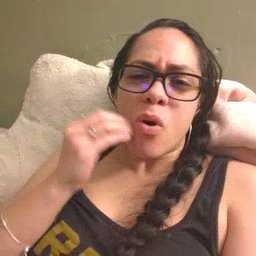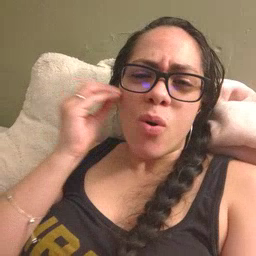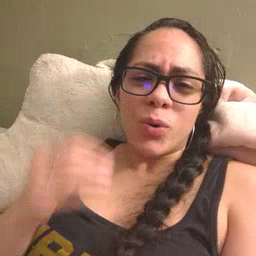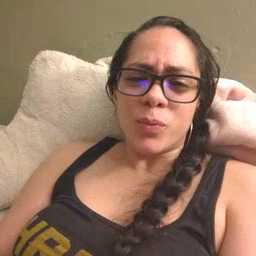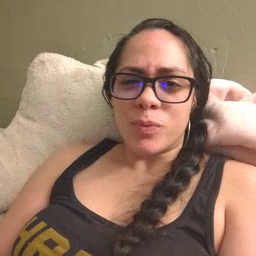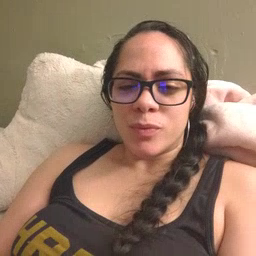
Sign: home